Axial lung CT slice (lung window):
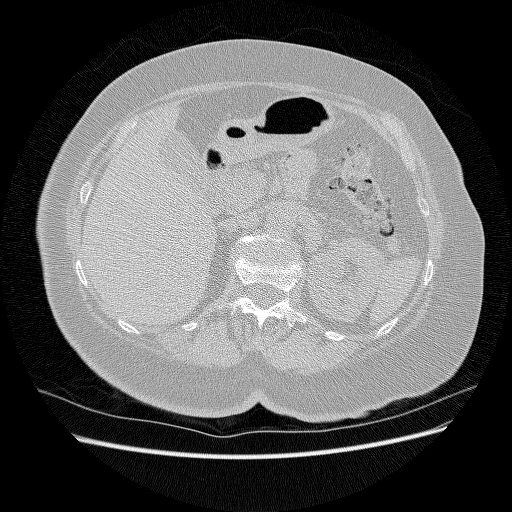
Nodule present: no